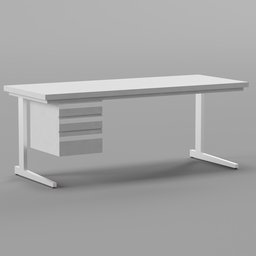
Label: furniture